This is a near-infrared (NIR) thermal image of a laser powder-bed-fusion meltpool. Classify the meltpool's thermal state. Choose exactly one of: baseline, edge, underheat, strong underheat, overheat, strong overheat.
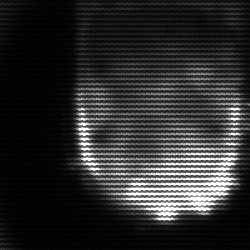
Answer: baseline